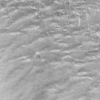
Atmospheric dust classification: not_dusty